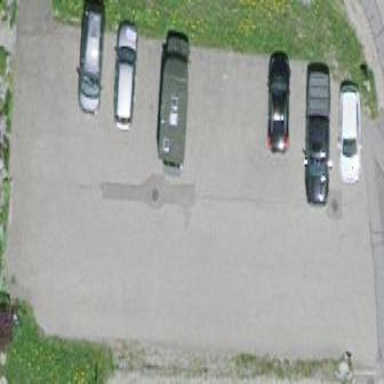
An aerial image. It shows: Parking area with asphalt surface.